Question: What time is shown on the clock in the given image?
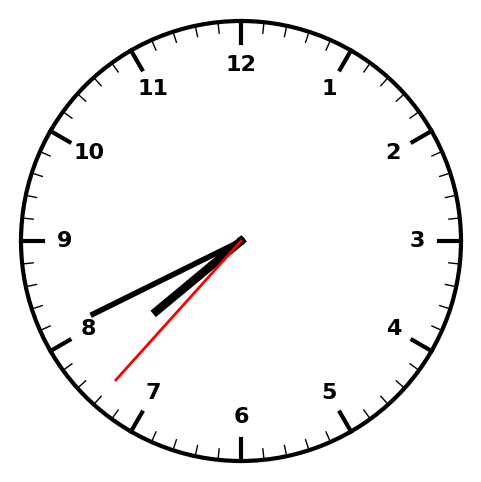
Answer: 07:40:37